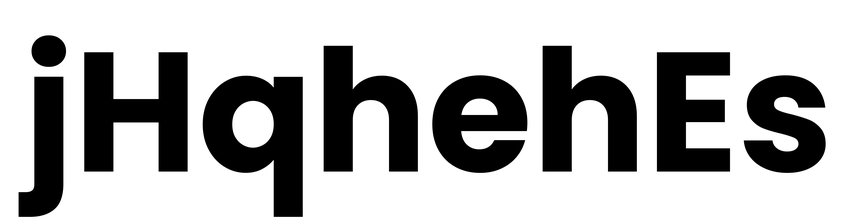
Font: Poppins-Bold